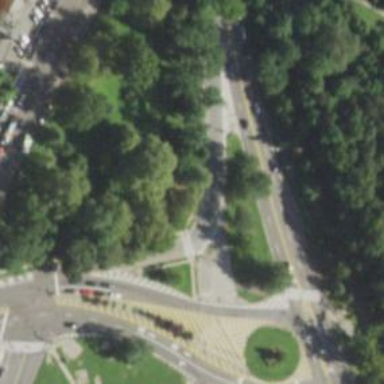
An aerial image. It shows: Unmarked crossing on footway.